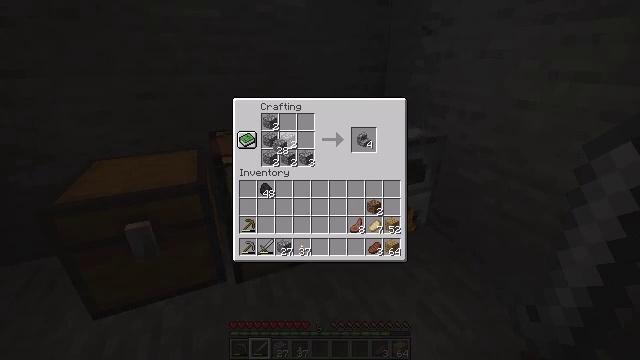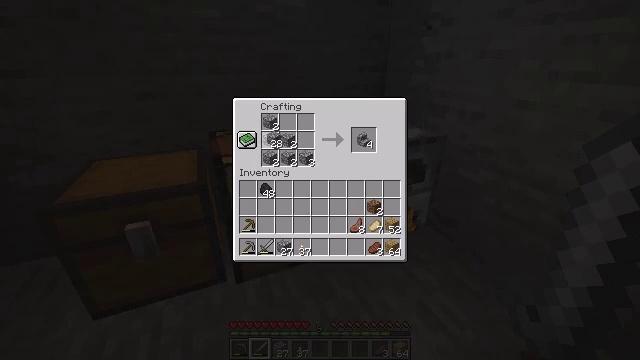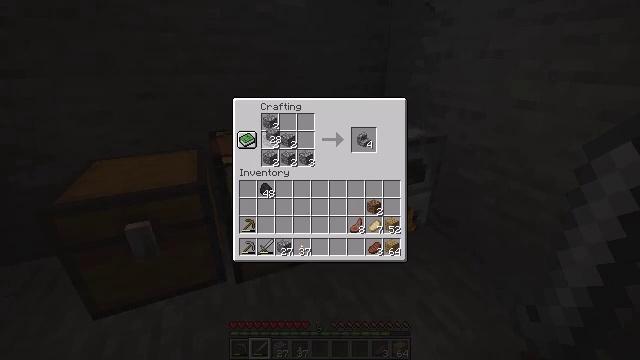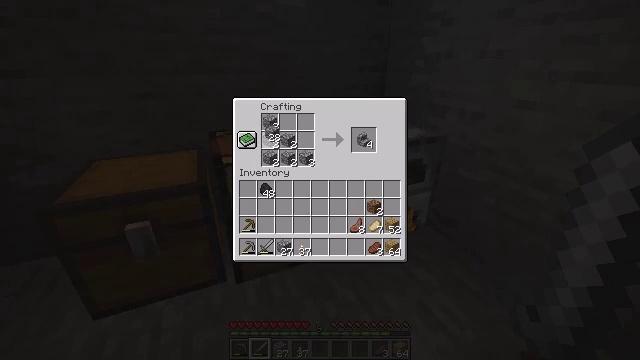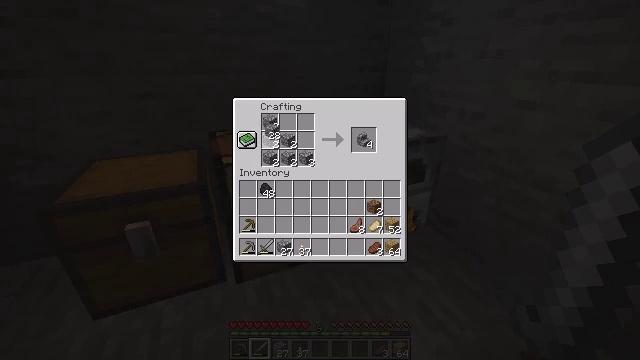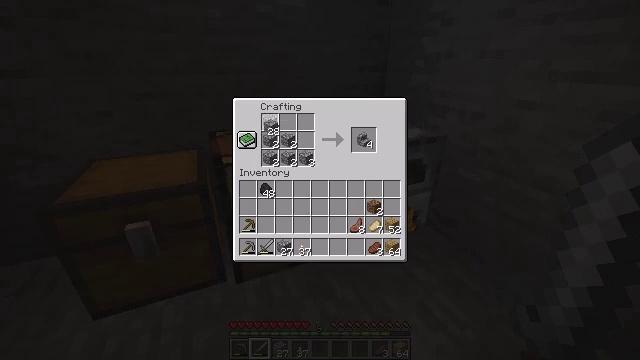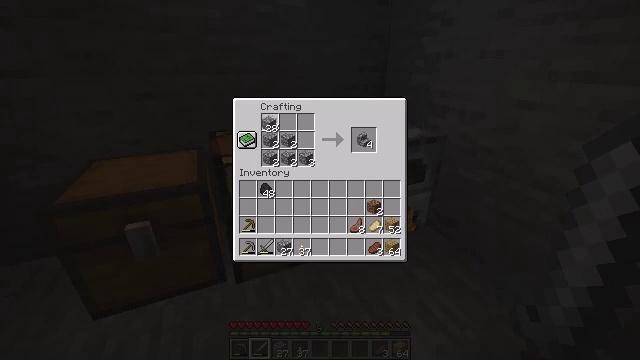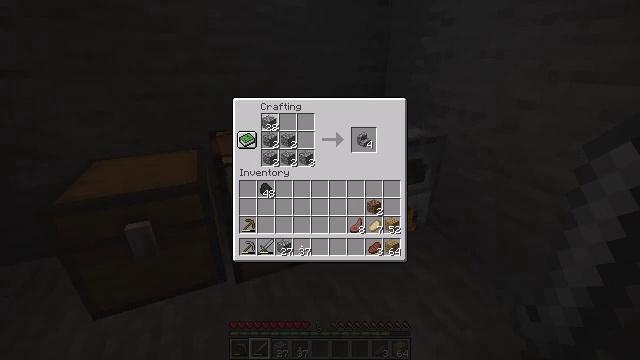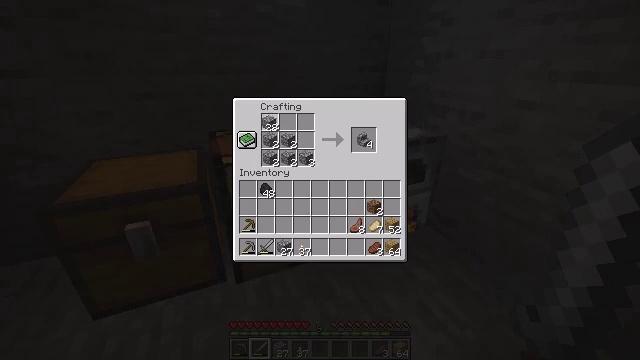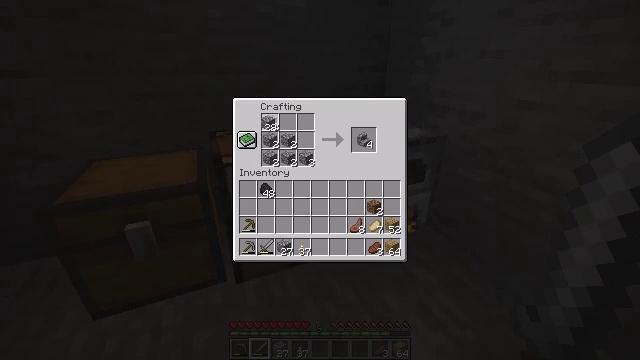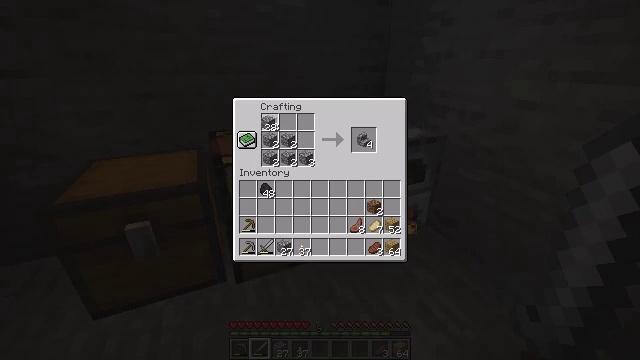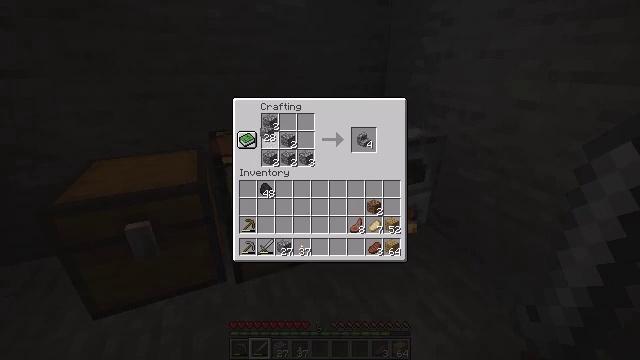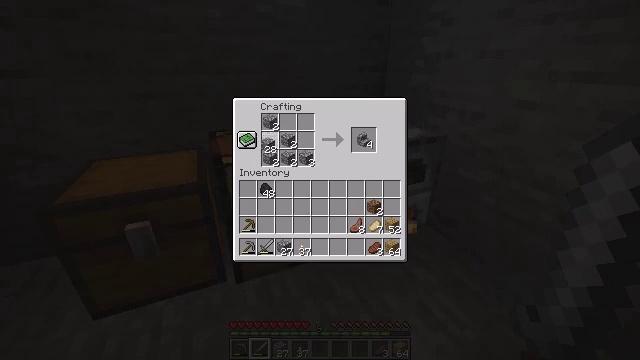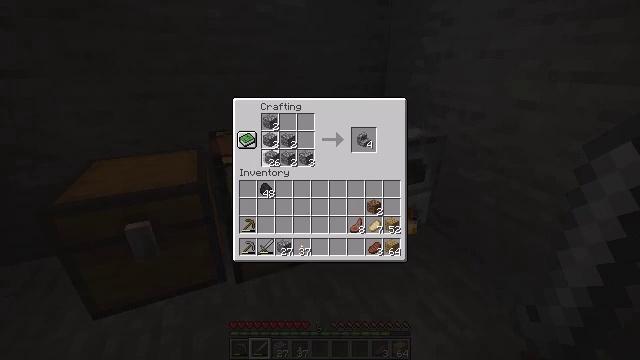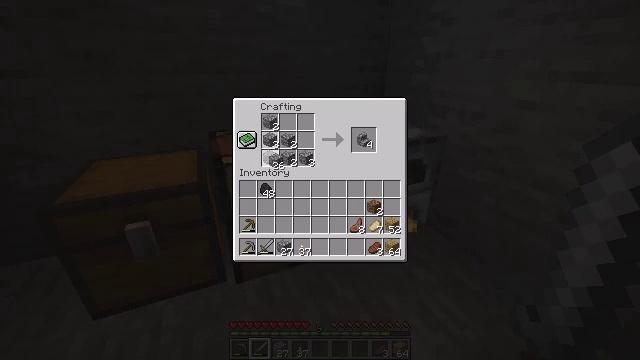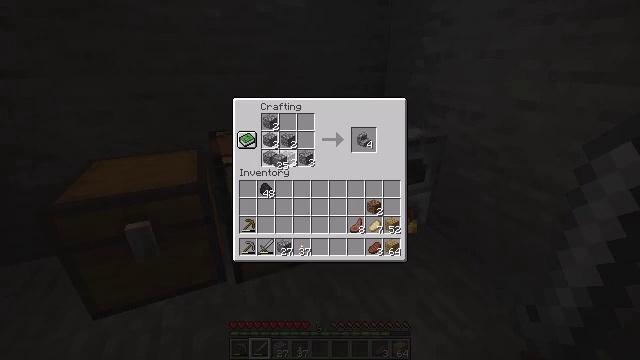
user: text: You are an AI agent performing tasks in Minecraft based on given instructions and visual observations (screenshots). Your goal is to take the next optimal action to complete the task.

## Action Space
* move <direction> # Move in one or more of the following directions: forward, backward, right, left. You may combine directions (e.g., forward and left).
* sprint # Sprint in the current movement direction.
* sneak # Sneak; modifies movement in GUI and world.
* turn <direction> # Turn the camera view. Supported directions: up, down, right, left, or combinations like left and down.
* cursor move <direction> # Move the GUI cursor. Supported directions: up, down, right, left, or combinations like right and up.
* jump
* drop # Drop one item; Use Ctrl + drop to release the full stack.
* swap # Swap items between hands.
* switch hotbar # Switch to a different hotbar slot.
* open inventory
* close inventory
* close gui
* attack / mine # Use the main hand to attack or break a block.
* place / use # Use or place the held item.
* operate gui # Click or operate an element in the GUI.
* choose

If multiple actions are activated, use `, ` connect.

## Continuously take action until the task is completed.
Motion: motion action
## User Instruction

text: Create cobblestone stairs at the crafting table.
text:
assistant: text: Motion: cursor move up
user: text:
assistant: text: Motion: no_op
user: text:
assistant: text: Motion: no_op
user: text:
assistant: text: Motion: no_op
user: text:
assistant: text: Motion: no_op
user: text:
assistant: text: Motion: no_op
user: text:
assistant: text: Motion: no_op
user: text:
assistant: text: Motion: no_op
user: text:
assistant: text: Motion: choose
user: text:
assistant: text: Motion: choose
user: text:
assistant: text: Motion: cursor move down, choose
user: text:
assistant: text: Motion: cursor move down, choose
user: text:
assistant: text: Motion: cursor move down, choose
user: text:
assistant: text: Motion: choose
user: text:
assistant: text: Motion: choose
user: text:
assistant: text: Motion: choose
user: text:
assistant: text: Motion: choose
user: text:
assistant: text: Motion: choose
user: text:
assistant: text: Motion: choose
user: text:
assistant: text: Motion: choose
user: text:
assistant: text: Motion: choose
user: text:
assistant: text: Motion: choose
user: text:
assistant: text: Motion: cursor move down
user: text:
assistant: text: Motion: cursor move down
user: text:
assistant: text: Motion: cursor move down
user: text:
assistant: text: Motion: no_op
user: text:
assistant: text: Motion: no_op
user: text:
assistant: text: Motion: no_op
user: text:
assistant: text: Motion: cursor move up
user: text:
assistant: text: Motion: cursor move up